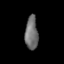
Tissue: lung
Cell type: T cells
Senescence score: 0.587
Nuclear area (px): 420
Mean DAPI intensity: 111.245